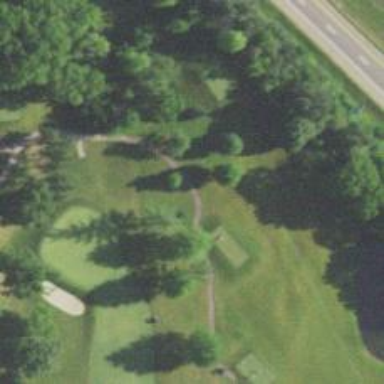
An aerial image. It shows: Asphalt path used as golf cart path.